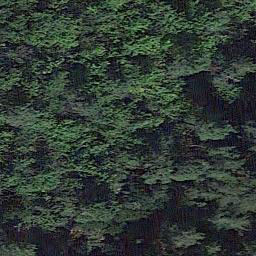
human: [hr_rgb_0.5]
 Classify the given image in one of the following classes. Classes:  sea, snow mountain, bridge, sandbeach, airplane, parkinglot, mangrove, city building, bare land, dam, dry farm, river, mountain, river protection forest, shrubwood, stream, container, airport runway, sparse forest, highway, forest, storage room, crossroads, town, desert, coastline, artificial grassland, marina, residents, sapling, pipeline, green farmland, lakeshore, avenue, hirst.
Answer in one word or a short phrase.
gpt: forest